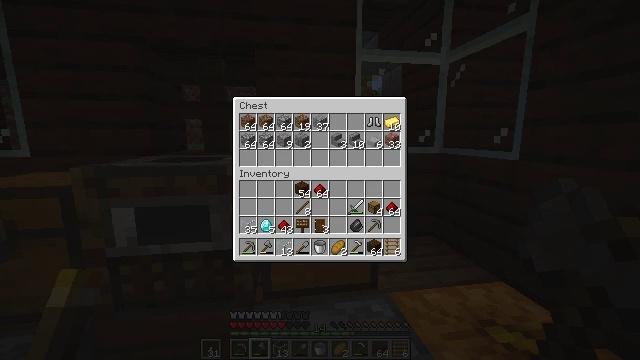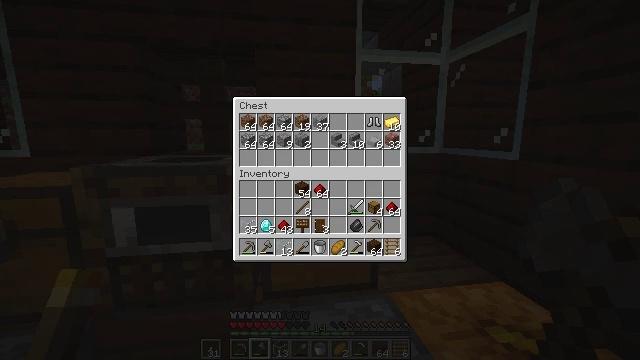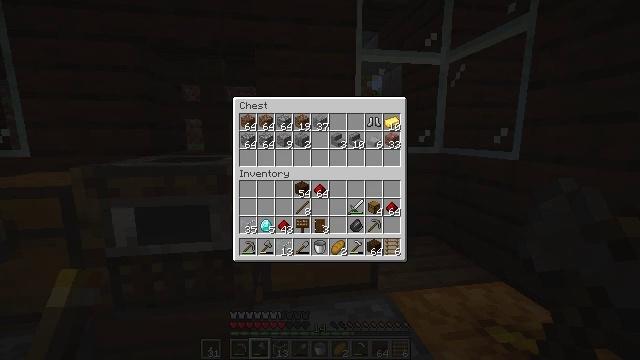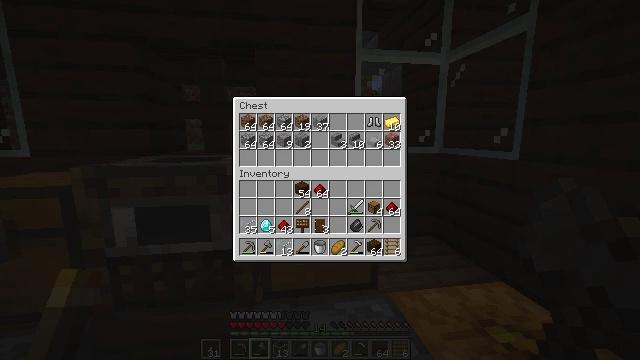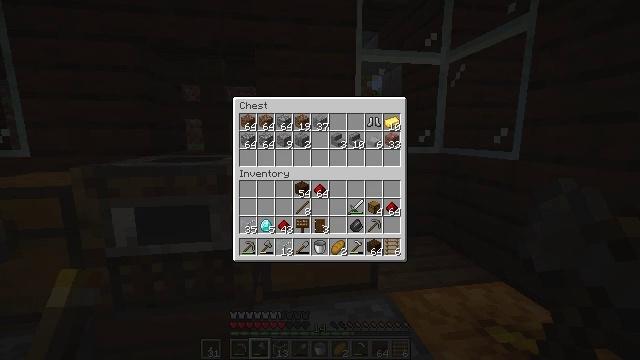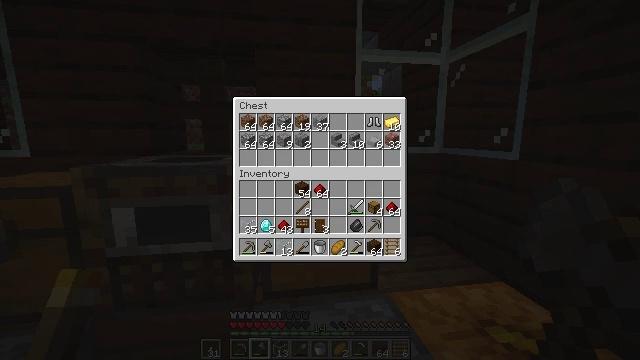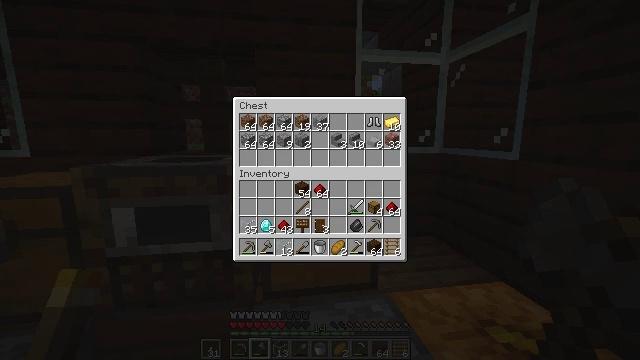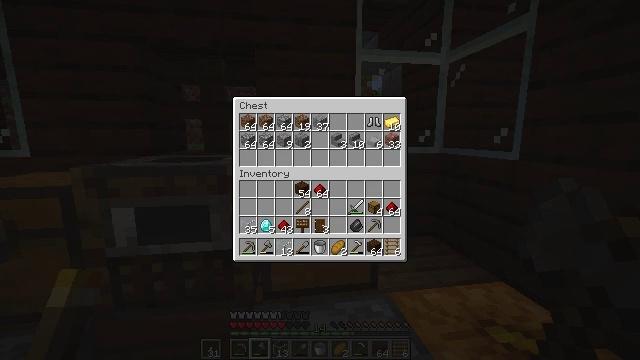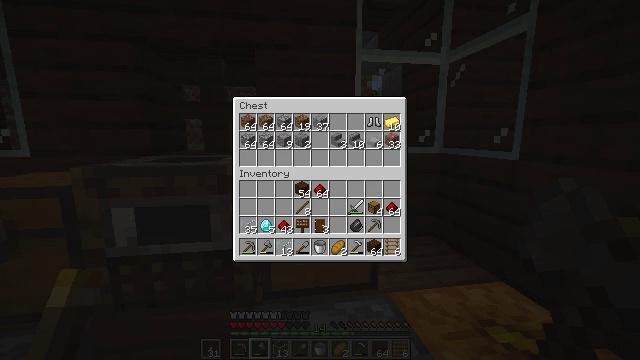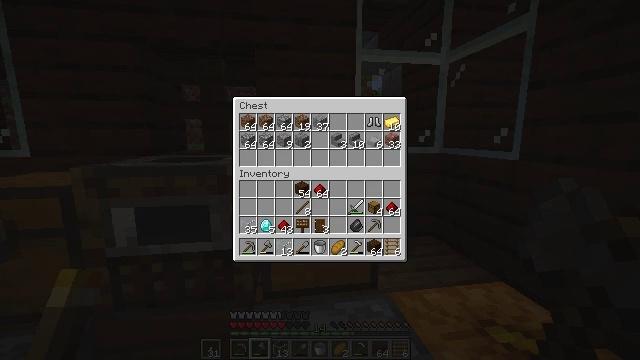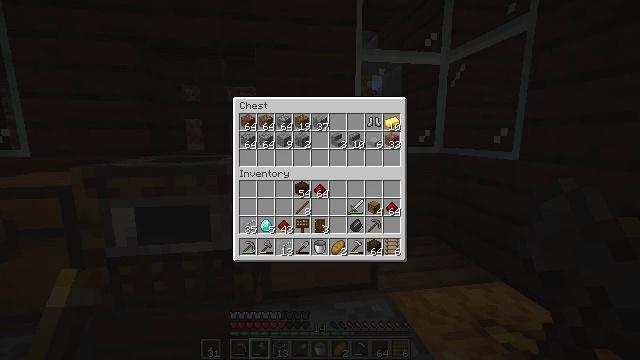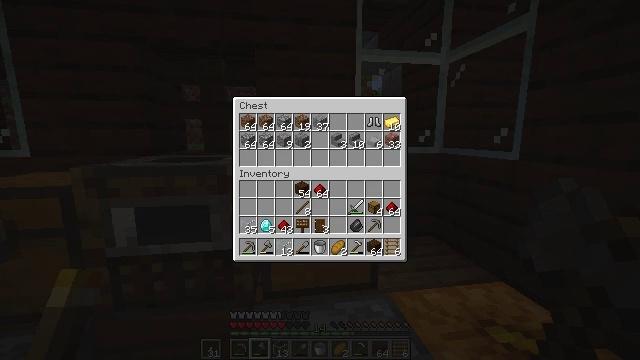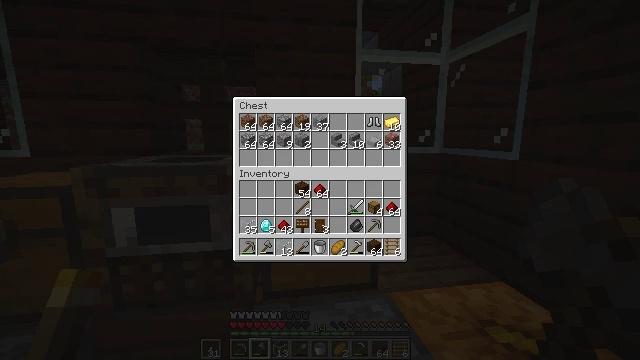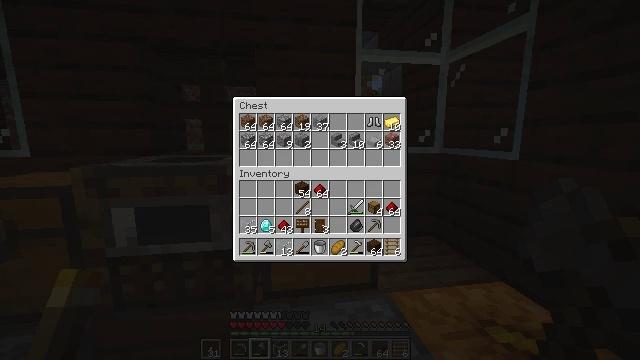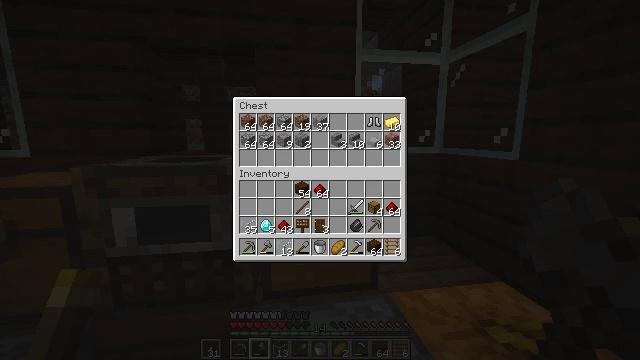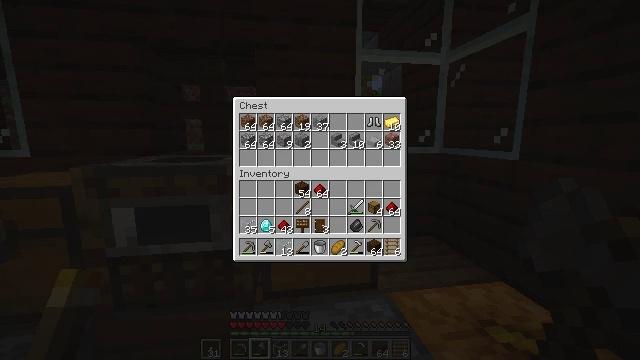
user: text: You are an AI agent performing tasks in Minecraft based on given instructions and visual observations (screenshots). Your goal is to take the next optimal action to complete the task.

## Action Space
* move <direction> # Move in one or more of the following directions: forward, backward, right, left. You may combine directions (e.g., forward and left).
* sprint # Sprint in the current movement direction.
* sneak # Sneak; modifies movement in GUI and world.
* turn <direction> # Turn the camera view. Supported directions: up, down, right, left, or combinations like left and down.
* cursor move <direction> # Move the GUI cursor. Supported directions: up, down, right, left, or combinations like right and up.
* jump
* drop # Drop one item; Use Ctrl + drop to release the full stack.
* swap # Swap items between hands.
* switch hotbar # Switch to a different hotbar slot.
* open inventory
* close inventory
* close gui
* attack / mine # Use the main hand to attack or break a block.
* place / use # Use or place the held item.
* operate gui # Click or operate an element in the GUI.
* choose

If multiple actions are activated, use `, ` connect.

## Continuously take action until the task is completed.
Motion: motion action
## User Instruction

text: Transform cobblestone into a cobblestone wall at the crafting table.
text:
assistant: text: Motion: no_op
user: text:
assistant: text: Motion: no_op
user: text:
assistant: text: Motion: no_op
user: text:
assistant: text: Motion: no_op
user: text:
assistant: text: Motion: no_op
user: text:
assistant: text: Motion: no_op
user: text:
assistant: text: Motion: no_op
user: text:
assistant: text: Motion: no_op
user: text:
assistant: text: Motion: no_op
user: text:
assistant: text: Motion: no_op
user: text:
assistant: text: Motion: no_op
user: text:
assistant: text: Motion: no_op
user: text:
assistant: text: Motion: no_op
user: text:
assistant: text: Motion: no_op
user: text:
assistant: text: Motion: no_op
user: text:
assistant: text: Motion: no_op
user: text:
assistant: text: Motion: no_op
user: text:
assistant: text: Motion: no_op
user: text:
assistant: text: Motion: no_op
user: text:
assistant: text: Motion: no_op
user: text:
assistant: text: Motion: no_op
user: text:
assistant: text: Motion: no_op
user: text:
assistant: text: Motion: no_op
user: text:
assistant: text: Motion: no_op
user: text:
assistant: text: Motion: no_op
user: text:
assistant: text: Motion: no_op
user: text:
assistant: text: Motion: no_op
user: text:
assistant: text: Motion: no_op
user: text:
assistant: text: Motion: no_op
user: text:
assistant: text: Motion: no_op